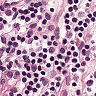
Metastatic tissue present: no